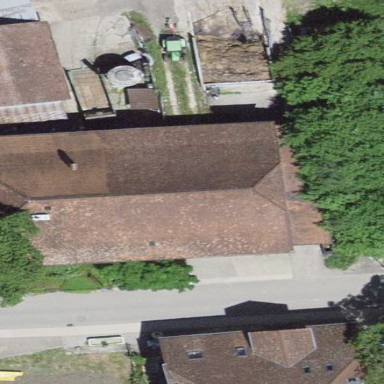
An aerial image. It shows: Farm building.